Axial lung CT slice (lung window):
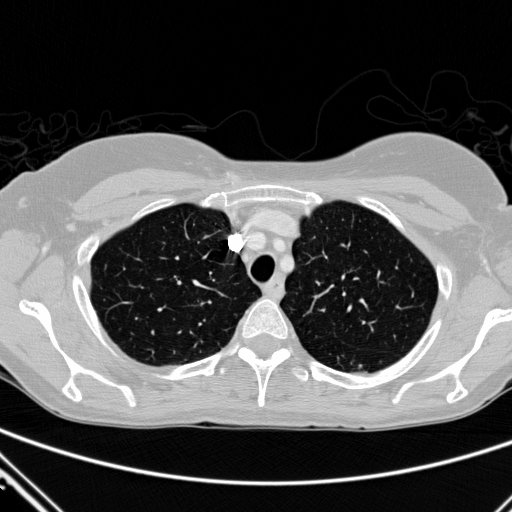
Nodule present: no